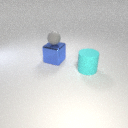
large blue metal cube below small gray rubber sphere